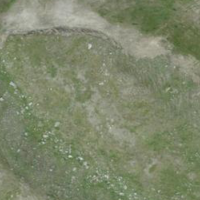
EUNIS habitat code: 26
Species observed at this site:
Oenanthe oenanthe